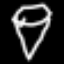
Label: diamond